Question: .
I want to crop out the Red triangle part from the .
This is the code i used for drawing it:
<URL> and my code is:
'''
let bgLayer = RadialGradientLayer(center: speed_dial_center_point, radius: speed_dial_size.width/2, colors: [UIColor.clear.cgColor,UIColor(red: 211/255, green: 211/255, blue: 211/255, alpha: 0.5).cgColor],speed_scale_margin: speed_scale_margin)//CALayer()
bgLayer.frame = CGRect(origin: rect.origin, size: speed_dial_size)
bgLayer.contentsScale = self.layer.contentsScale
bgLayer.setNeedsDisplay()
backgondArc_Layer.addSublayer(bgLayer)
self.layer.insertSublayer(backgondArc_Layer, below: speed_dial_layer)
'''
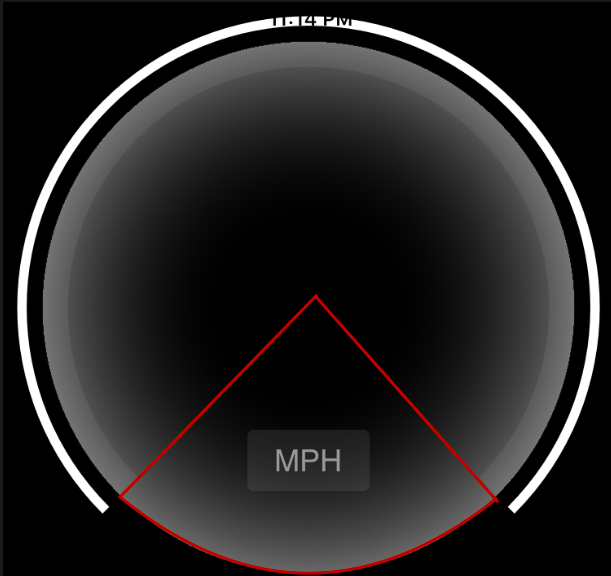
Answer: So add a mask layer to your gradient layer that masks out the part you want to remove.